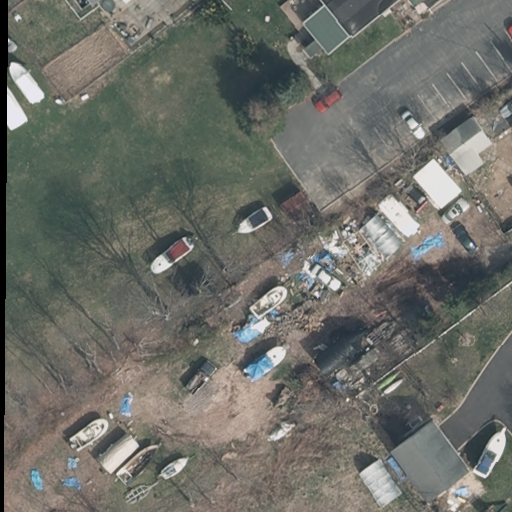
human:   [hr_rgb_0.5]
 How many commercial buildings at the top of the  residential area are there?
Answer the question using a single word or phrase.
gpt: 0

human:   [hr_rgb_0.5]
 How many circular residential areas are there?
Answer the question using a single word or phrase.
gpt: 0

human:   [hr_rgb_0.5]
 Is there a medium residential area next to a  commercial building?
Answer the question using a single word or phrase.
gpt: no

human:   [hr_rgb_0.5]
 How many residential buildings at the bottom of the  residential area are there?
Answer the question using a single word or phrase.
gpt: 3

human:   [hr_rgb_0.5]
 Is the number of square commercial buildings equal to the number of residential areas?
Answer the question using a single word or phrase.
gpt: no

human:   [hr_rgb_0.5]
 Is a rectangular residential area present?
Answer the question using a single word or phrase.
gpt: yes

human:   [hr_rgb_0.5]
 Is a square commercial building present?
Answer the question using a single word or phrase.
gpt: no

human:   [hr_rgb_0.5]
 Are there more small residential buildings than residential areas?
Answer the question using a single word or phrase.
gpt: yes

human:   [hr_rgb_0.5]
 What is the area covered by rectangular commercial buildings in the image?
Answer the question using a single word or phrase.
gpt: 0m2

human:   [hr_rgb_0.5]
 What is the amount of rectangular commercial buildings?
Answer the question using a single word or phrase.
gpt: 0

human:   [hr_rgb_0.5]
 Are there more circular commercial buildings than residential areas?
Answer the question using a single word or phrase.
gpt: no

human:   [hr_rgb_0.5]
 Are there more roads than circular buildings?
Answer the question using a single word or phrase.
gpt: no

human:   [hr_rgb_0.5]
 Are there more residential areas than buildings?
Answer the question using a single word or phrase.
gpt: no

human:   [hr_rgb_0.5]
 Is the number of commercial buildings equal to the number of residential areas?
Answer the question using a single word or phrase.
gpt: no

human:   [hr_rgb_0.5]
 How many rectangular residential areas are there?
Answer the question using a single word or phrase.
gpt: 1

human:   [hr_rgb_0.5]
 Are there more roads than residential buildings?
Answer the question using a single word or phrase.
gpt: no

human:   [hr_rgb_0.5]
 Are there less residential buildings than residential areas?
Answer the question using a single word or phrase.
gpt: no

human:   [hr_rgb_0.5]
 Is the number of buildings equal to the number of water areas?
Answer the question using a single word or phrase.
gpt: no

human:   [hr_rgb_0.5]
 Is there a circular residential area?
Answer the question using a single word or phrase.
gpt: no

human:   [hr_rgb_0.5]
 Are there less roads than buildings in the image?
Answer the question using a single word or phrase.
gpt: yes

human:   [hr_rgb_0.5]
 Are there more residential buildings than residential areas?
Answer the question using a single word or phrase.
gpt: yes

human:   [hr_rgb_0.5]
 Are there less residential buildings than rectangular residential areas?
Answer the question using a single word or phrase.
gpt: no

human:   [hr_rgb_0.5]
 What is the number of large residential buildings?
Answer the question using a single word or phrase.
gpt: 0

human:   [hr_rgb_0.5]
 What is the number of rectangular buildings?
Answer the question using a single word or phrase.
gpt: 5

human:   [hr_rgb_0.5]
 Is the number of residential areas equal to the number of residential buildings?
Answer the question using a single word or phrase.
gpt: no

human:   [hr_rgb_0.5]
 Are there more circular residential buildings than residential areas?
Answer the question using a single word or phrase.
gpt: no

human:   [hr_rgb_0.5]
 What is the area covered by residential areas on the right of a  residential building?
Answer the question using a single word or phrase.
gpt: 0m2

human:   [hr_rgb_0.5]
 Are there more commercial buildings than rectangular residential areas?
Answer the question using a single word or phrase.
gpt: no

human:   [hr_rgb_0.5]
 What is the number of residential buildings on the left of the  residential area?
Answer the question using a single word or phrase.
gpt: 1

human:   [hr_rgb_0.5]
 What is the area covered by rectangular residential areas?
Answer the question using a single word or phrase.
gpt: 8109m2

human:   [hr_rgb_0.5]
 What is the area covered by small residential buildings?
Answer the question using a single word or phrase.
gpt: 4m2

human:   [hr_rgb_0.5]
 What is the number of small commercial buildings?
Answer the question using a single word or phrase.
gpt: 0

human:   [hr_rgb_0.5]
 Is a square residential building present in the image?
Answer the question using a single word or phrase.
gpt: no

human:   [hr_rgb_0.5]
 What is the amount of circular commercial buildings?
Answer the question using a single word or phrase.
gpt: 0

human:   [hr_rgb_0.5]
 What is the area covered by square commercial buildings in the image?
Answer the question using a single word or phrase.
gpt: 0m2

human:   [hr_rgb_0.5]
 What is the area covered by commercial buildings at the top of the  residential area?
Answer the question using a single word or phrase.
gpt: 0m2

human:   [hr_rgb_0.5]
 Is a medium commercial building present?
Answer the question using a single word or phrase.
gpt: no